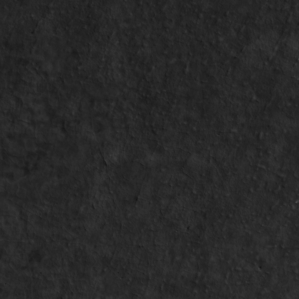
Label: non_frost